Field crop: maize
Growth stage: 1
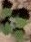
Species: chenopodium